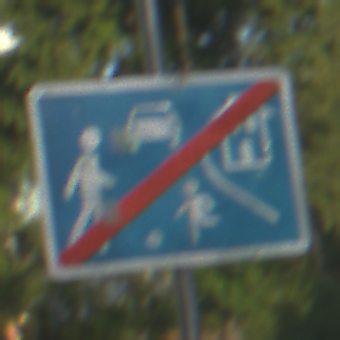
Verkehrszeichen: EndeVerkehrsberuhigterBereich
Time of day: SunriseSunset
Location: Outdoor (Suburban)
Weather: PartlyCloudy
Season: NotSpecified
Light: Natural